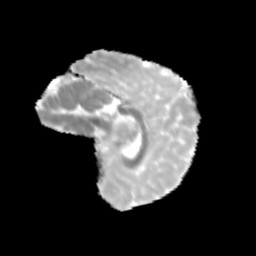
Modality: MD
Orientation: sagittal
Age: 12
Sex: male
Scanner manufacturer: siemens
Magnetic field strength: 3 T
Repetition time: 3.8 s
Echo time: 0.07 s